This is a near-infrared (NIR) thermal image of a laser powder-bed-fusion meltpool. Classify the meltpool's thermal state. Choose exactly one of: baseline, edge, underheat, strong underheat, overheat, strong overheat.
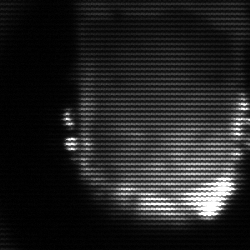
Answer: baseline